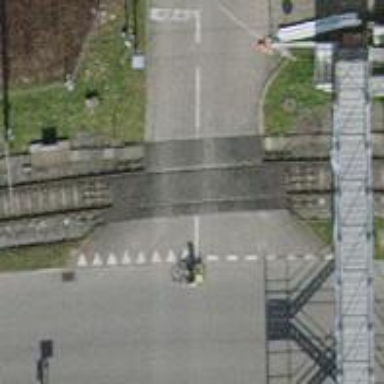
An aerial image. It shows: Level crossing along the railway.